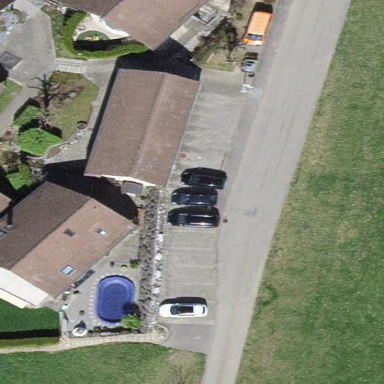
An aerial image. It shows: Group of garages.